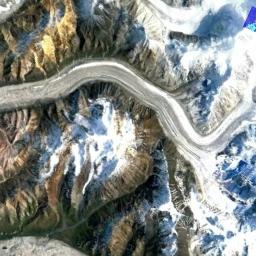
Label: snowberg